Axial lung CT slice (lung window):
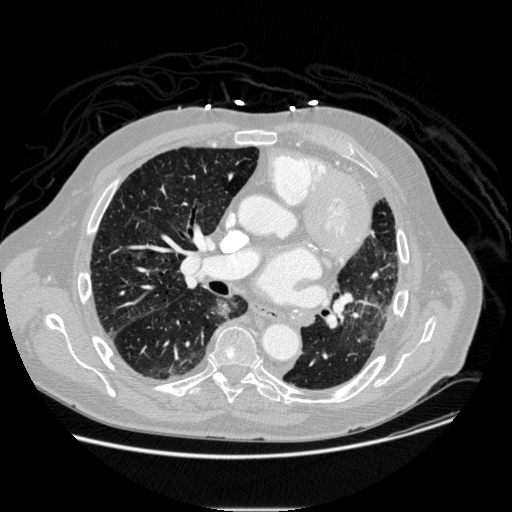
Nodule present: yes
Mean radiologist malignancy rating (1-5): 3.333